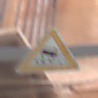
Verkehrszeichen: SchleuderOderRutschgefahr
Umgebung: Outdoor, Urban
Tageszeit: MorningAfternoon
Wetter: Clear
Licht: Natural
Jahreszeit: NotSpecified
Kontrast: MediumContrast